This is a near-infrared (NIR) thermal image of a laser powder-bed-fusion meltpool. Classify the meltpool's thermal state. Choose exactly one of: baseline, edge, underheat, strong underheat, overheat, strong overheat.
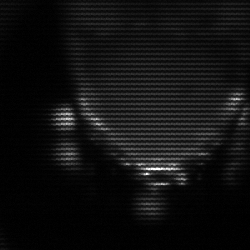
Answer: baseline